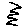
Label: zigzag